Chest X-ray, AP view. Patient: 54 years old, sex F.
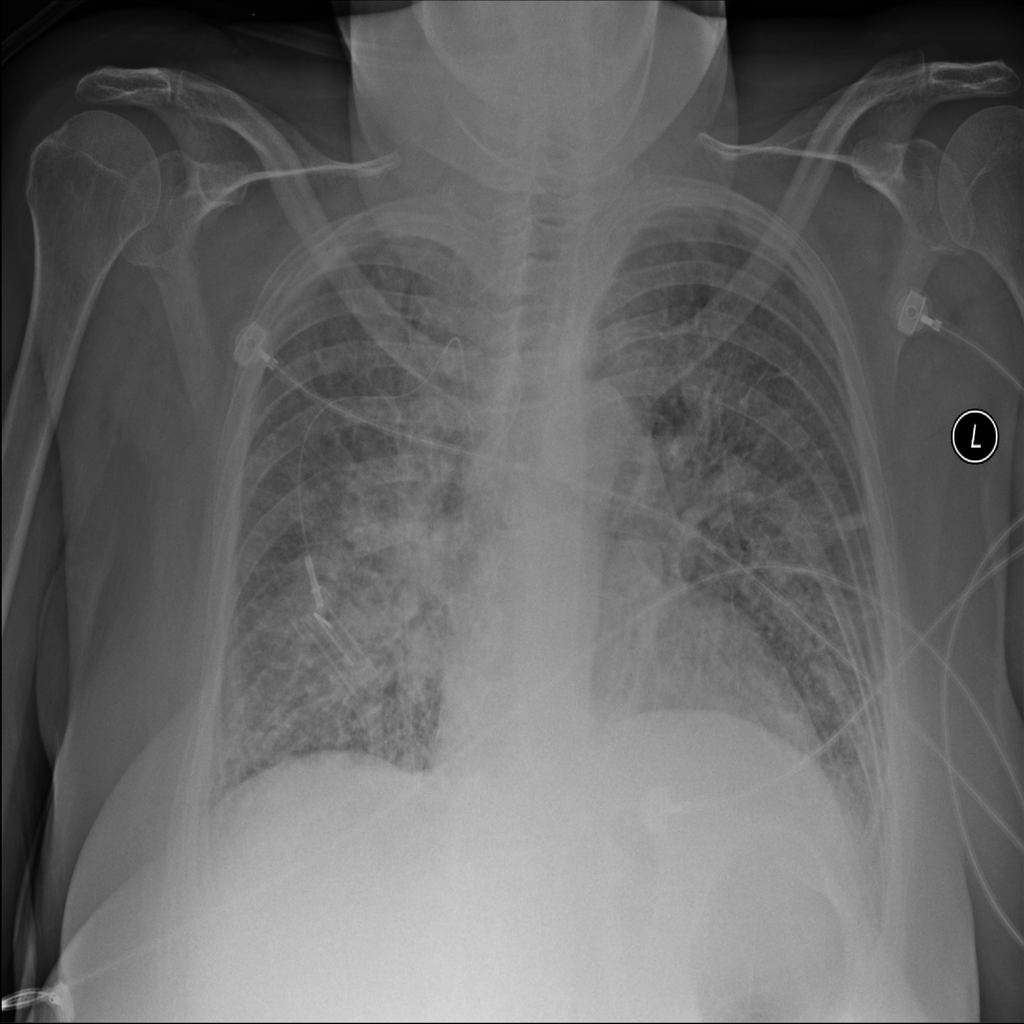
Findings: Edema, Infiltration